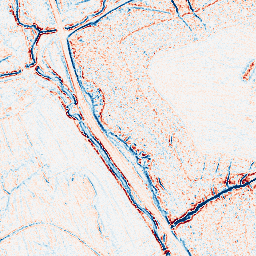
Category: edge_preserving
Decomposition family: bilateral
Decomposition parameters: d: 5
sigma_color: 25
sigma_space: 150
Upsampling method: cubic_mitchell
Upsampling parameters: scale: 2
Upsampling scale: 2